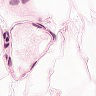
Metastatic tissue present: no